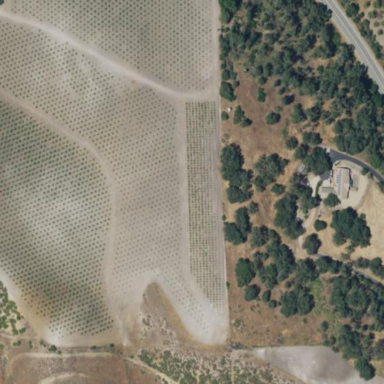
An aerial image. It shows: Vineyard where grapes are grown.